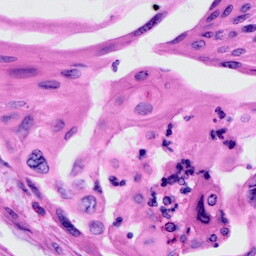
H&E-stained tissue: Cervix